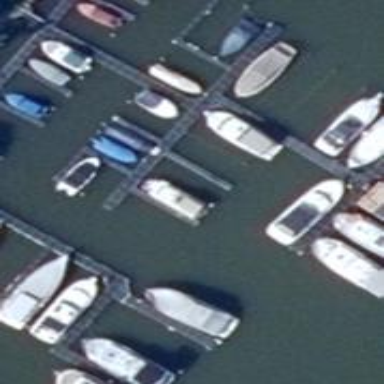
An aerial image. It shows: Man-made pier.